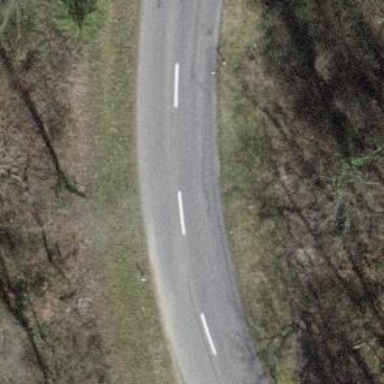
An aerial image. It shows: Asphalt road classified as tertiary.